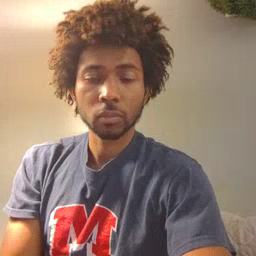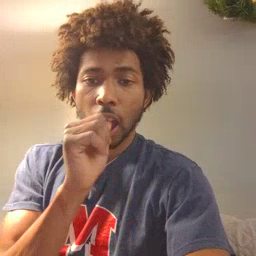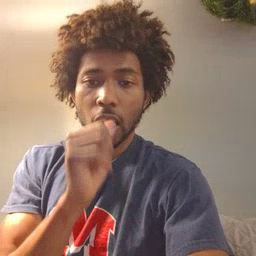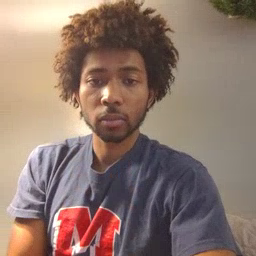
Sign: nuts